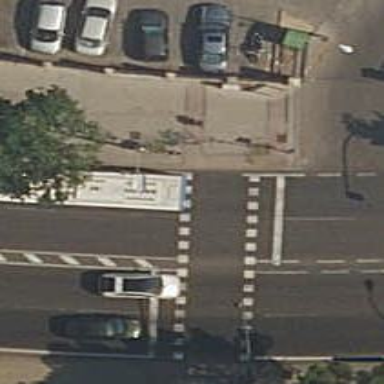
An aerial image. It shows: Footway with zebra crossing.